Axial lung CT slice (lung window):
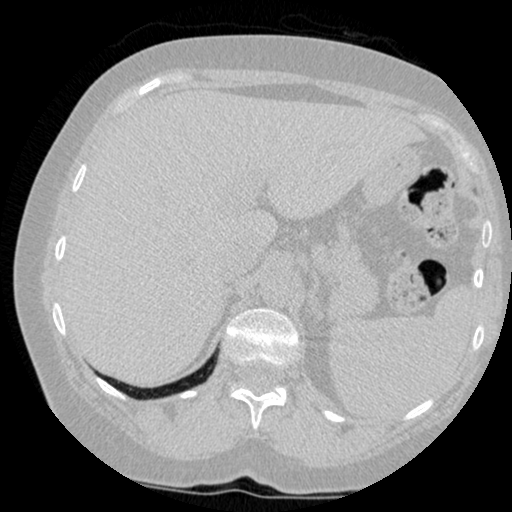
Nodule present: no